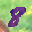
Label: 8